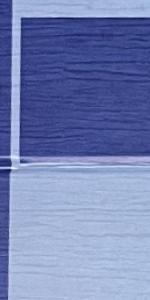
Label: Empty